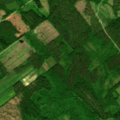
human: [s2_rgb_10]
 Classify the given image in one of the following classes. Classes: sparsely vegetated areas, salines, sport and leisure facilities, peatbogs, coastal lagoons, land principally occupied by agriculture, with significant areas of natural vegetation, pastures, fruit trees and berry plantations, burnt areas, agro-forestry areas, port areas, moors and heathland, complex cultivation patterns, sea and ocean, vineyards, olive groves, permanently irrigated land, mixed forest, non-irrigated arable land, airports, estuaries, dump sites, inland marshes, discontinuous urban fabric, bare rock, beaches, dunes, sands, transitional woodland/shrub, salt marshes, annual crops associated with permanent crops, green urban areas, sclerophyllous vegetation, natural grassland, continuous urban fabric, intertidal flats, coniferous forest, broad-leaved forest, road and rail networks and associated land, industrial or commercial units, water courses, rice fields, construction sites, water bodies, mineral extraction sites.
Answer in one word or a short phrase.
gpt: coniferous forest, mixed forest, transitional woodland/shrub